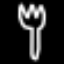
Label: fork